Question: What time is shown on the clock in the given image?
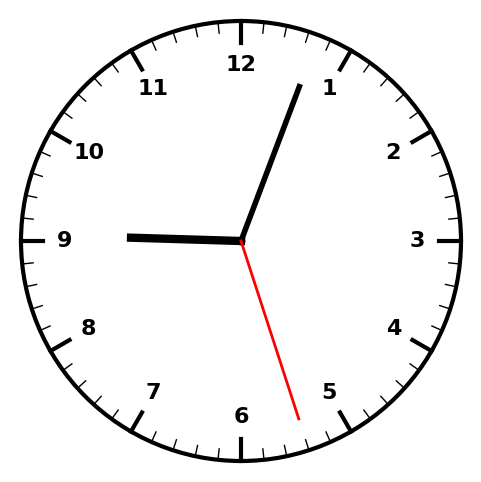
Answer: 09:03:27